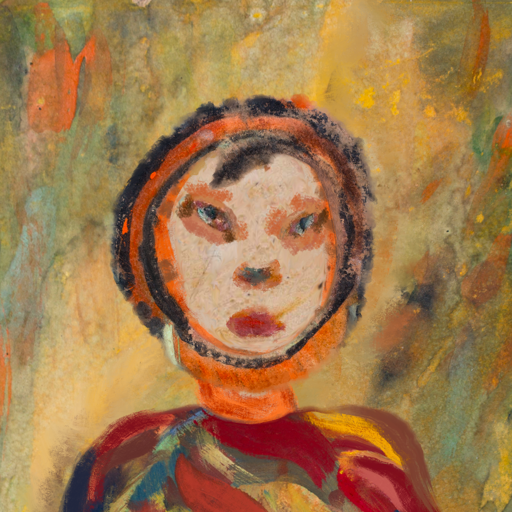
Background: Comrade, Head And Neck Front: Rupkatha, Face Front: Boggyland, Bust: Mother_And_Son_Son, Hair Front: Childish, Head Accessory: Blank, Second Necklace: Blank, Necklace: Blank, Baby: Blank